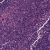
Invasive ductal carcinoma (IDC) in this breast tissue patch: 0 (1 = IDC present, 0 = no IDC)